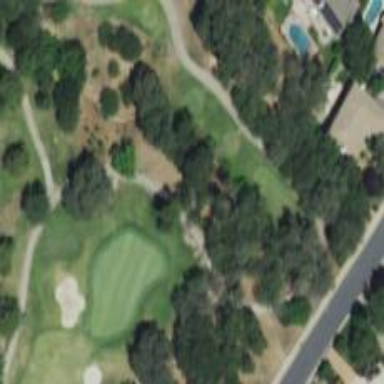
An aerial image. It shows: Rough grassy area used for golf.